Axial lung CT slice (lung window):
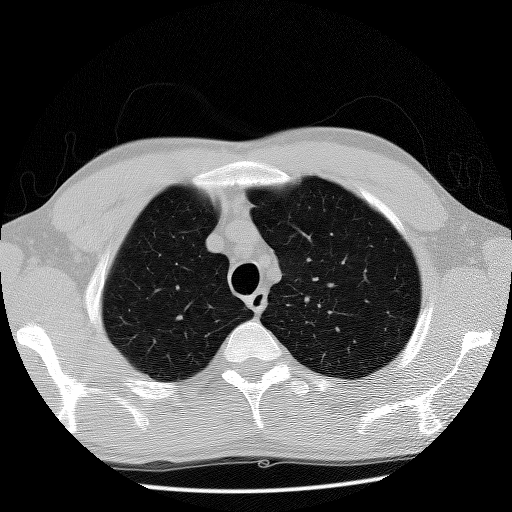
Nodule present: no